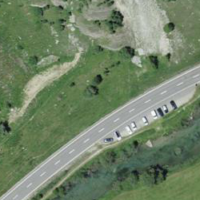
EUNIS habitat code: 26
Species observed at this site:
Marmota marmota